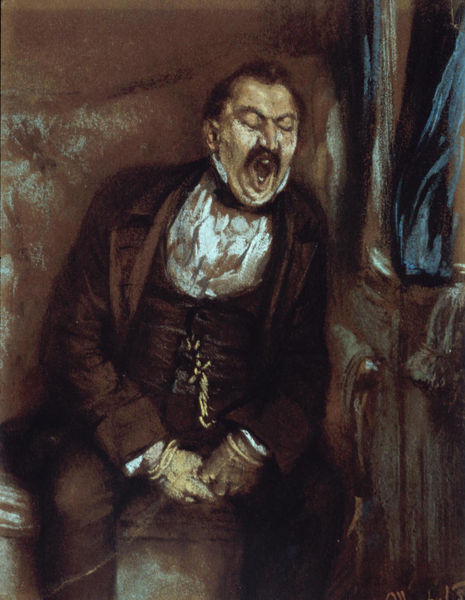
Titel: Gähnender Herr im Eisenbahncoupé
Künstler: Adolph Menzel
Standort: Berlin
Institution: Kupferstichkabinett
Schlagwörter: blau, dunkel, gemälde, mann, schlaf, weiß, impressionismus, sitzen, abend, ausschnitt, braun, degas, fenster, handschuh, handschuhe, holz, kreide, licht, mund, nacht, nase, ohr, pastell, schwarz, stirn, stuhl, tür, zeichnung, zimmer, alt, anzug, bart, hemd, hose, jacke, schnurrbart, wand, augen, band, blass, diener, falten, gesicht, kleidung, kragen, mensch, bildnis, herr, hände, portrait, porträt, vorhang, wind, kirche, gold, haare, halbfigur, realismus, reich, schnur, sessel, sitzend, oper, person, theater, genre, deutschland, sofa, armlehne, ecke, schlafen, lehne, sitz, kette, zug, kutsche, bank, blue, curtain, hands, kissen, white, frack, dick, polster, sitting, manet, uhr, brown, menzel, langweilig, knie, fliege, jackett, sakko, schnauzbart, schnauzer, weste, geschlossen, impression, momentaufnahme, berlin, offen, krank, vatermörder, portait, humor, bürger, bürgertum, lustig, toilette, uhrenkette, uhrkette, hand, zähne, leibl, veste, singen, wohlhabend, schreien, man, reise, zunge, müde, eisenbahn, bürgerlich, crossed, eyes, männerportrait, taschenuhr, geöffnet, müdigkeit, reisender, anlehnen, coat, mouth, schrei, ausruhen, dunkle farben, sitzpolster, pastel, reisen, waggon, zugfahrt, adolf menzel, adolph menzel, mine, gloves, gähnen, beichtstuhl, open, abteil, seltsam, rühschen, ausdrück, zugabteil, fnester, tired, buttler, gaehnend, gegenständlichkeit, goathlay, gähnender, gähner, kotz, niesen, schläfrigkeit, träge, unhöflich, urhenkette, zöhne, uht, dnkel, portrrait, handshuhe, golduhr, exhausted, watch chain, herzhaft, gefönnet, yawn